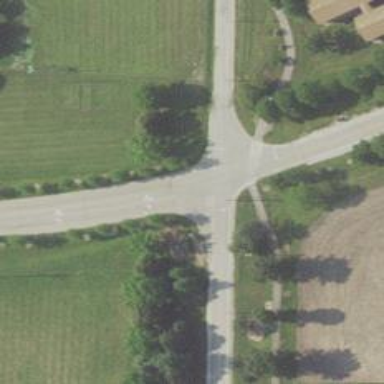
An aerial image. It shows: Solid crossing edge road marking.